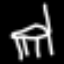
Label: chair